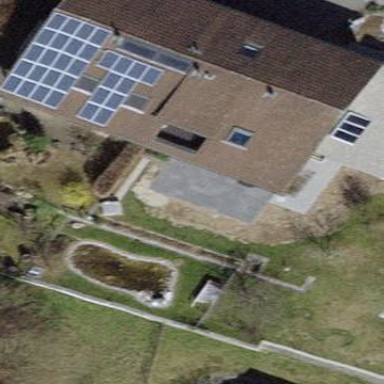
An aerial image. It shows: Semidetached house.